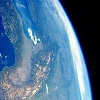
Label: land